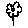
Label: flower